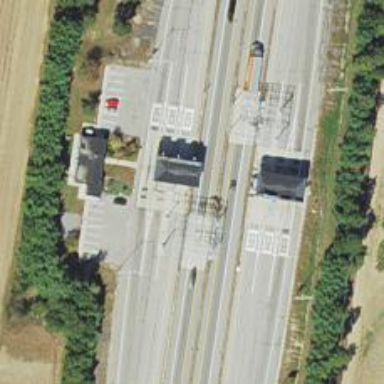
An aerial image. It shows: Toll gantry on the road.